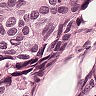
Metastatic tissue present: yes